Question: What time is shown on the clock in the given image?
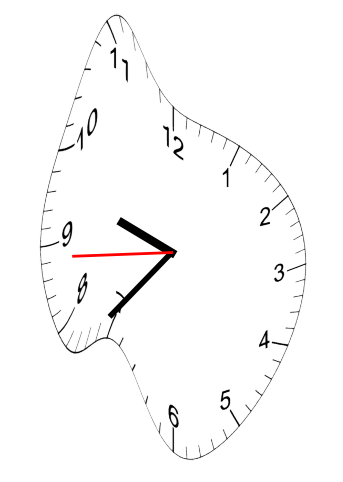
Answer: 09:36:44